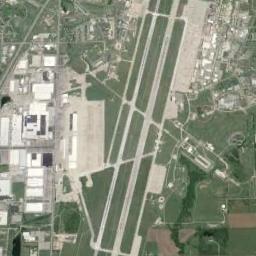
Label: airport